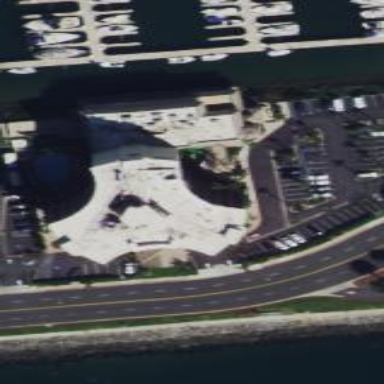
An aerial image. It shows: Hotel building.